Question: I have created a SQL database named: .
The database is now filled in with this information seen on this image:

As seen in the DateTime column, we can see those DateTime values in ascending order:
'''
201005011600
201005011630
201005011645
201005011700
'''
Now comes the problem, I wonder how to do. As we can see the rows are in DateTime ascending order and now I have a new record that have this DateTime that I want to add to the table:
The code I have so far below only ADDS a row at the very end of the table.
1. I now want to insert this record in the correct row which will be the second row in the DataTable. Which means that this record will be inserted at the correct index in the Table (DateTime ascending order) How is this possible to do?
2. Looking at the code, I use: comm.Parameters.Add(new SqlParameter... 5 times. What I wonder here is since I could have many thousands of columns later. If there will be a faster way to .Add all info for all columns here in some kind of batch here instead. Which would mean, 1 .Add, instead of 5 .Adds? void insertvalue()
{
string connectionString = GetConnectionString();
string cmdString = "INSERT INTO DateTimes (DateTime,F1,F2,G1,G2) VALUES (@val1, @val2, @val3, @val4, @val5)";
using (SqlConnection conn = new SqlConnection(connectionString))
{
using (SqlCommand comm = new SqlCommand())
{
comm.Connection = conn;
comm.CommandText = cmdString;
comm.Parameters.Add(new SqlParameter("@val1", 201005011615));
comm.Parameters.Add(new SqlParameter("@val2", 0.05044));
comm.Parameters.Add(new SqlParameter("@val3", 0.05044));
comm.Parameters.Add(new SqlParameter("@val4", 0.05044));
comm.Parameters.Add(new SqlParameter("@val5", 0.05044));
try
{
conn.Open();
int i = comm.ExecuteNonQuery();
if (i != 0) { MessageBox.Show(i + "Data Saved"); }
}
catch (SqlException ex) { MessageBox.Show(ex.ToString()); }
}
}
}
static private string GetConnectionString()
{
return "Data Source=(LocalDB)\MSSQLLocalDB;AttachDbFilename=C:\Users\andre\source\repos\TestDatabaseCreation\DatabaseTest.mdf;Integrated Security=True;Connect Timeout=30";
}
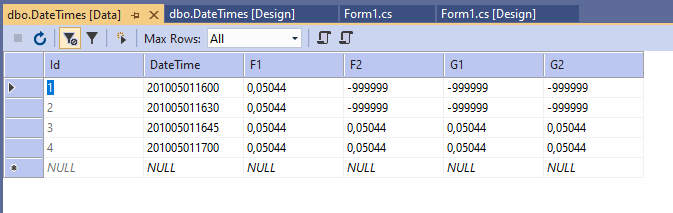
Answer: Think about how you will query the data in that table. If it is the case that you will ALWAYS want to retrieve the data in DATE order - and also that the DATE is always a reflection of the date and time that you inserted the row, then defining a CLUSTERED index on the DATE column would be appropriate.
You will then generally always add rows to the end of the current page (and then get the next contiguous page on disk) and keep adding to the end of that. Your queries by DATE will be efficient as they will be able to find a starting page and scan contiguously from there to the end of your date range.
NOTE - SQL Server will ALWAYS read the page into memory first before sending it to your client application - that's just the way it works. There is no mechanism to stream the pages from disk directly to your client application. But, don't worry about that as it is as efficient a process as you can get.